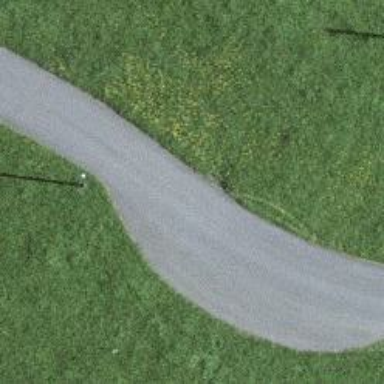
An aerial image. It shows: Passing place on the road.